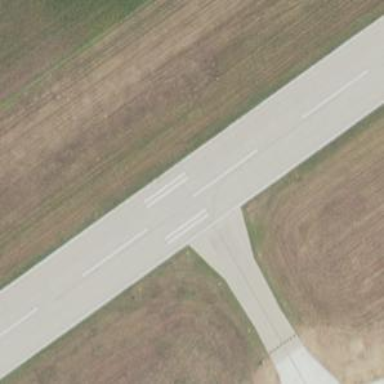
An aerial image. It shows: Image of taxiway at airport.